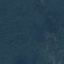
Land use / land cover class: Forest